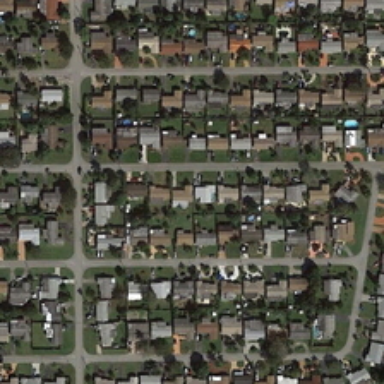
Many buildings and green trees are orderly in a dense residential area .